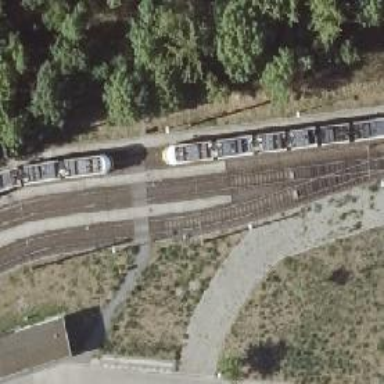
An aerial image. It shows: Tram crossing on the railway.